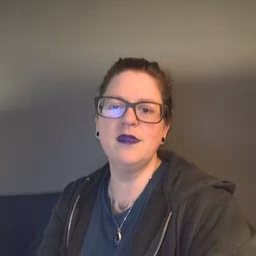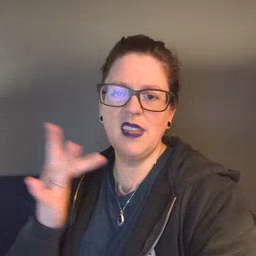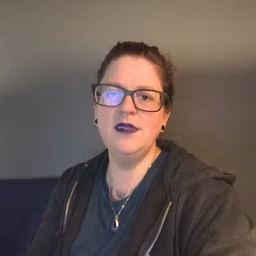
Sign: yucky